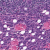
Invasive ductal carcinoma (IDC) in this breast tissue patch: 1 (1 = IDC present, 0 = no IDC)